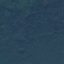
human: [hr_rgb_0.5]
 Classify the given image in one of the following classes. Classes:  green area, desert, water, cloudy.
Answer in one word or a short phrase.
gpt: green area